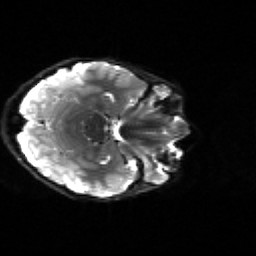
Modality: sbref
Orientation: axial
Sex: male
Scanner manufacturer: siemens
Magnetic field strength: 3 T
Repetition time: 5 s
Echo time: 0.071 s